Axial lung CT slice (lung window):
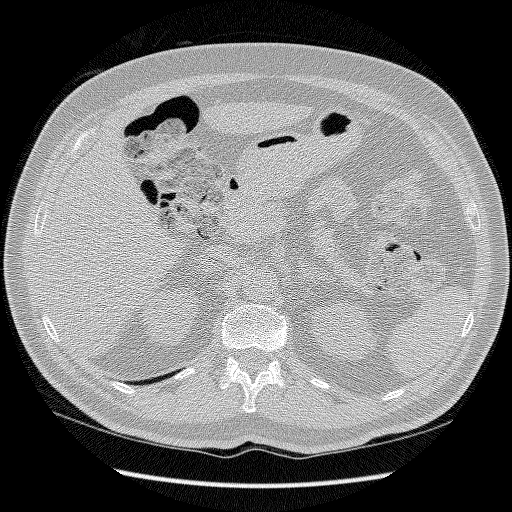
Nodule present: no